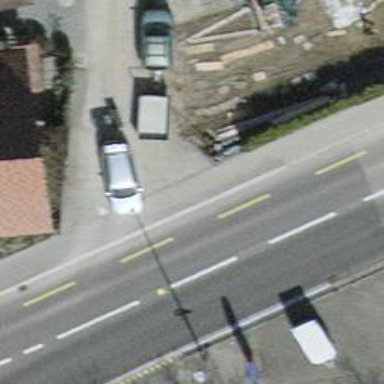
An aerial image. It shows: Sidewalk.